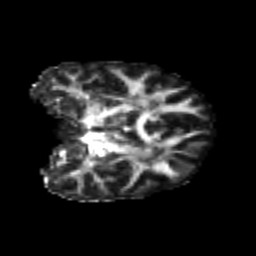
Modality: FA
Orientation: coronal
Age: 23
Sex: female
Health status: healthy
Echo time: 0.074 s